Question: What font is used on the following Windows 95 screenshot and how can I refer it (without smoothing the edges of letters) in CSS3 ?

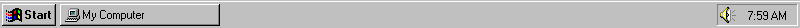
Answer: I finally managed to convert Windows 95 Sans Serif font to True Type font. You can download it here: <URL>.
<URL>